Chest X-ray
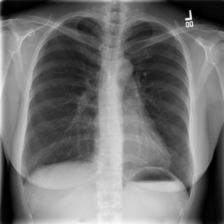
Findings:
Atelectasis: negative
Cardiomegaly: negative
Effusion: negative
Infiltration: negative
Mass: negative
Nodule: negative
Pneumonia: negative
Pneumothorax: negative
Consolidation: negative
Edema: negative
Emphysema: negative
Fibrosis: negative
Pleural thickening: negative
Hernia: negative